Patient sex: M
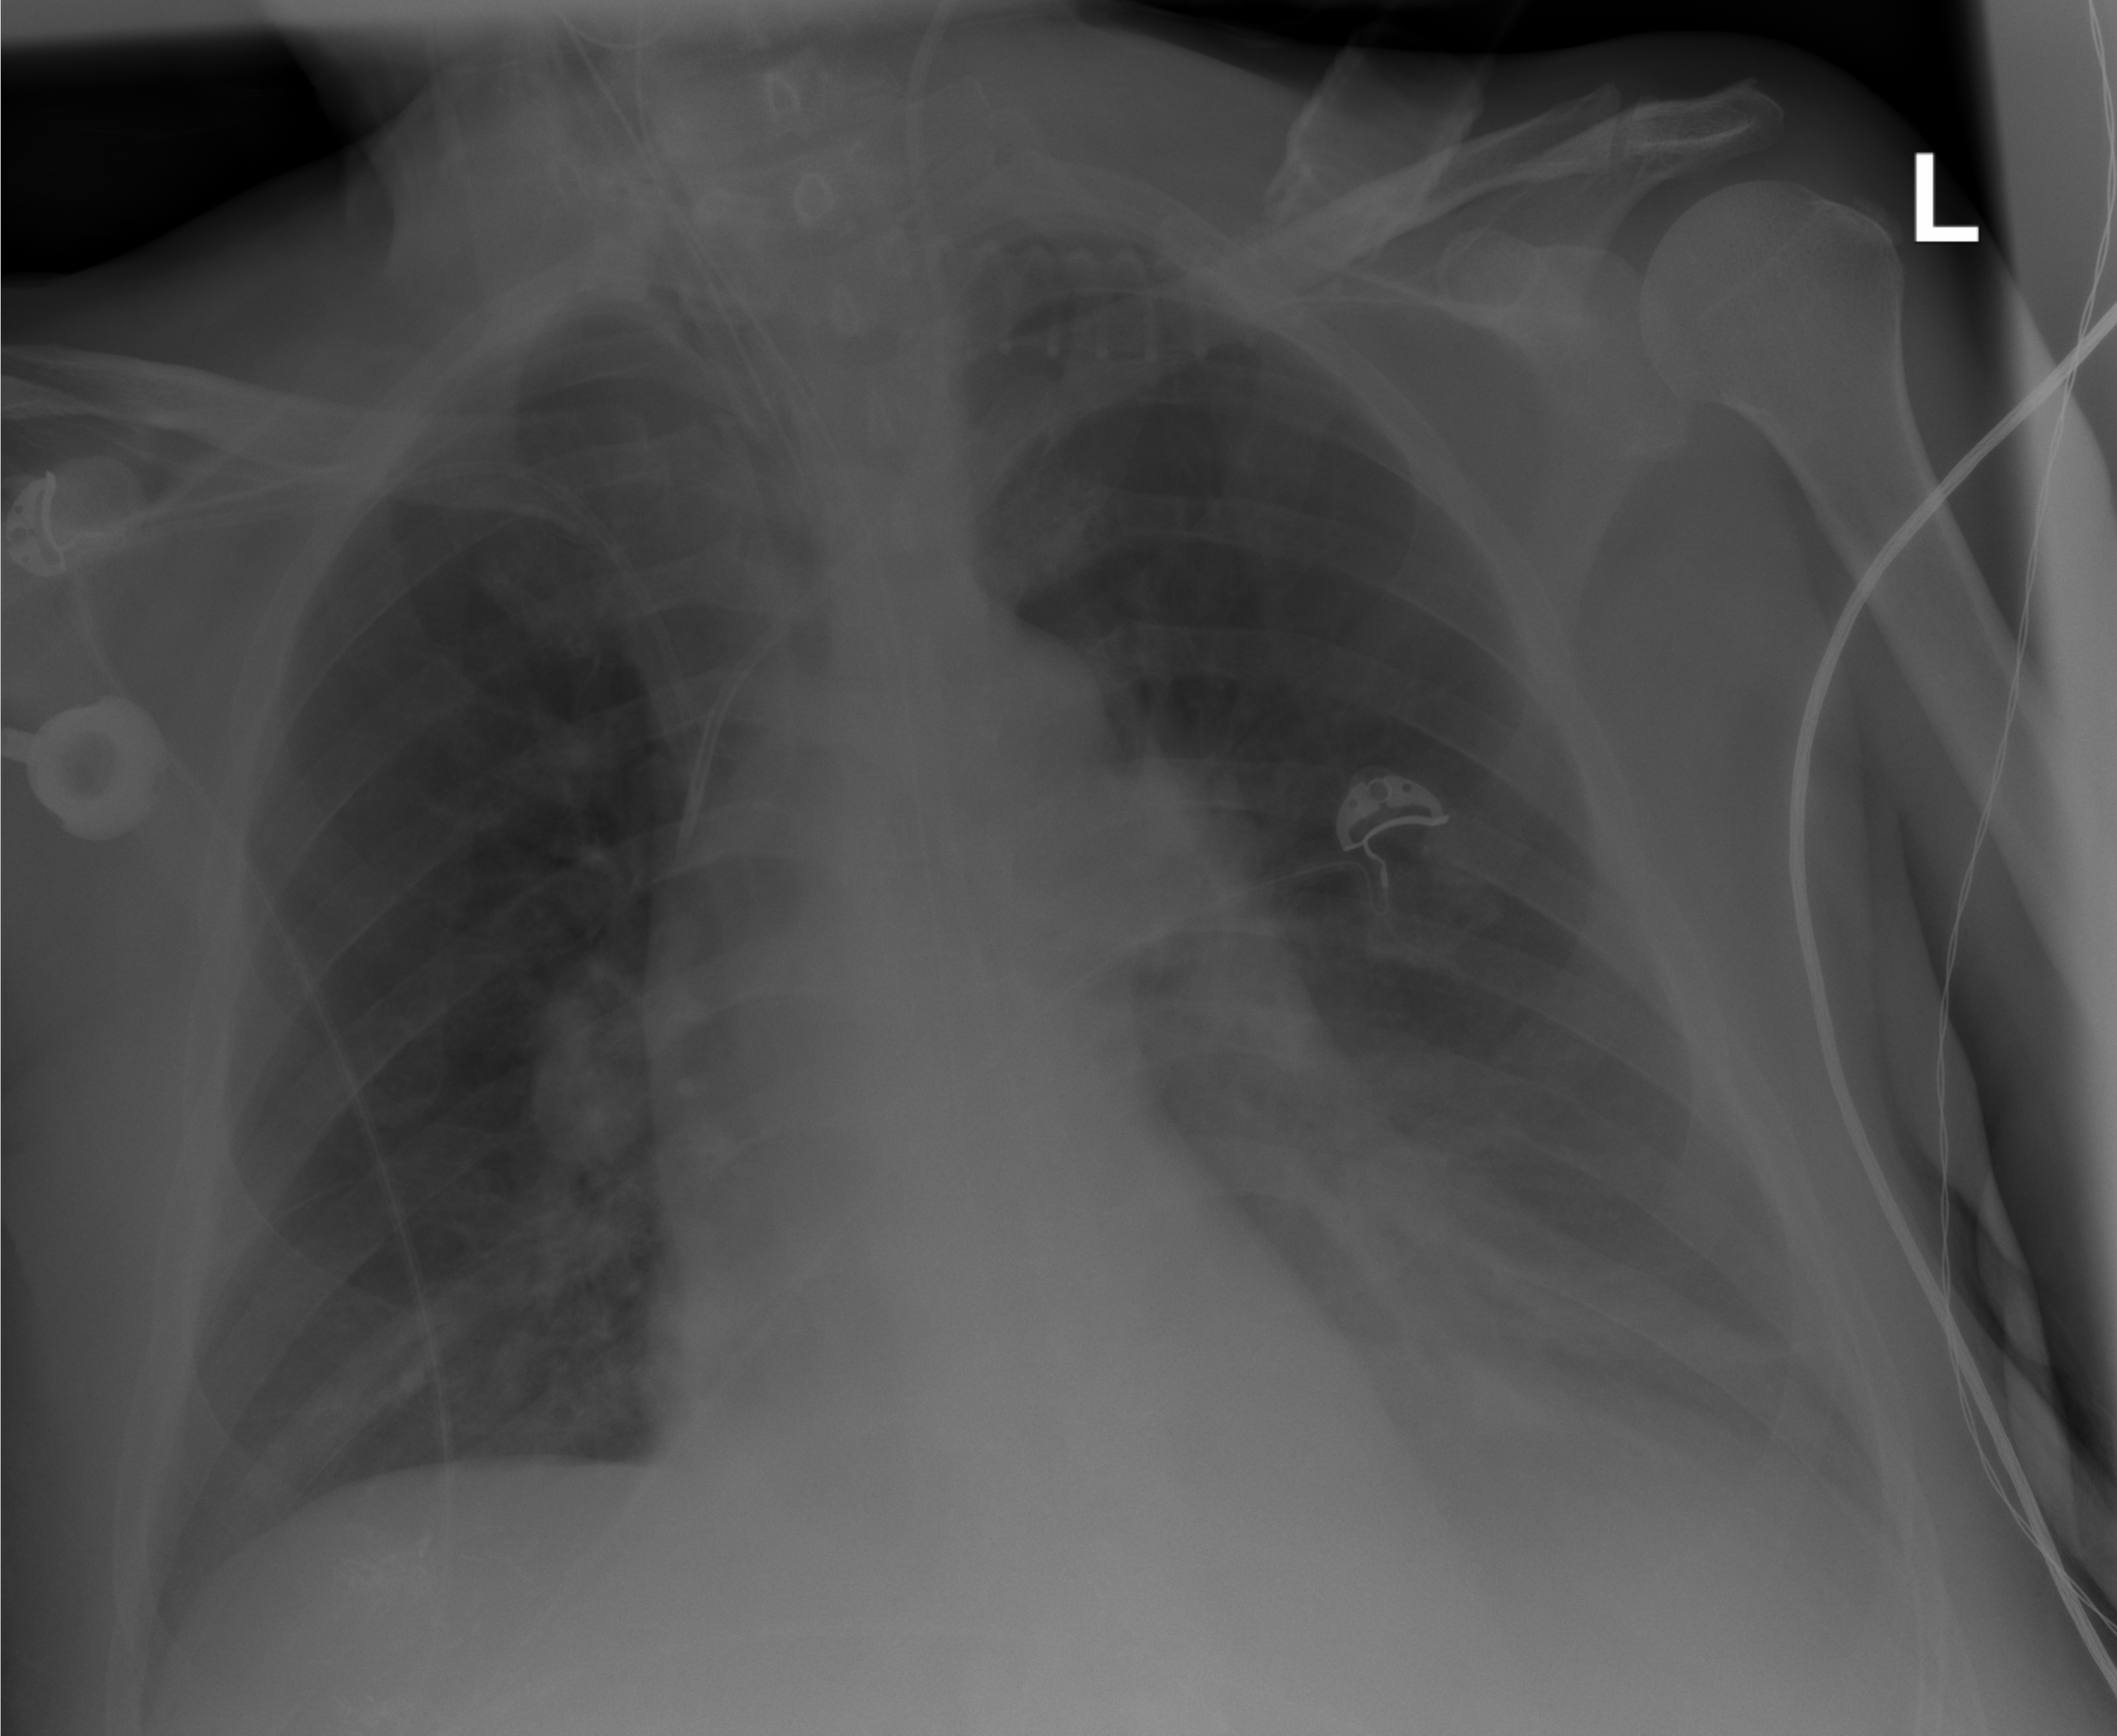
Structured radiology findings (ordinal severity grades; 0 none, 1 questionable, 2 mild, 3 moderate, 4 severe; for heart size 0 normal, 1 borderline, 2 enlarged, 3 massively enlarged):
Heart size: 0
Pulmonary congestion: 0
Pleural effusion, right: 0
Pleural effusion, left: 2
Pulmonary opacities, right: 0
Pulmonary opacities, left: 0
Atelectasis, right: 1
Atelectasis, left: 2